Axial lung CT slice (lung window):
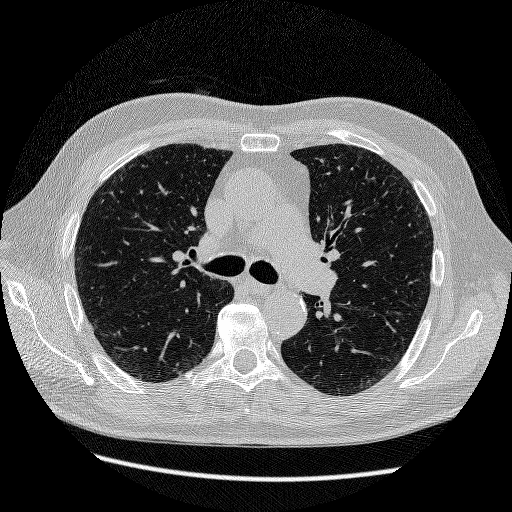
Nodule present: no